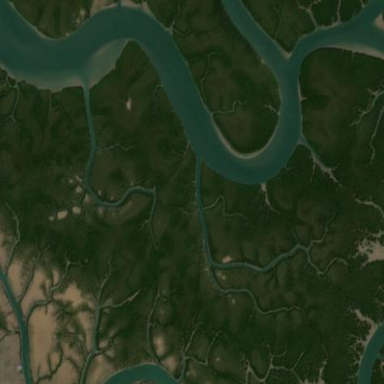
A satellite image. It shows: Beautiful mangrove wetland area.